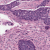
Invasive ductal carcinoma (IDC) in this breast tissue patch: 1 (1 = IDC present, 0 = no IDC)